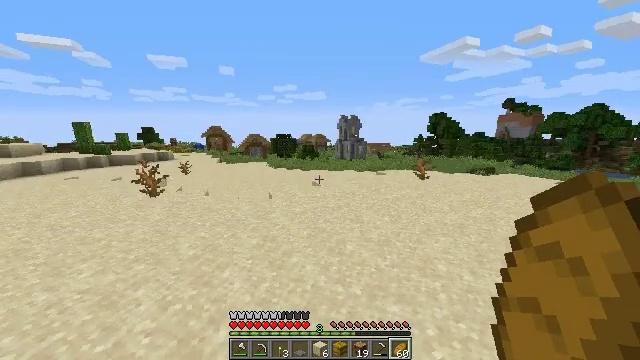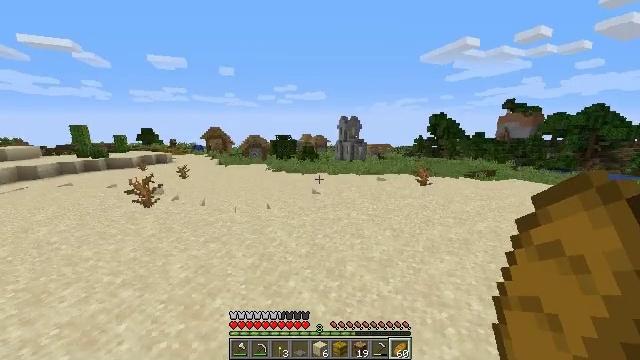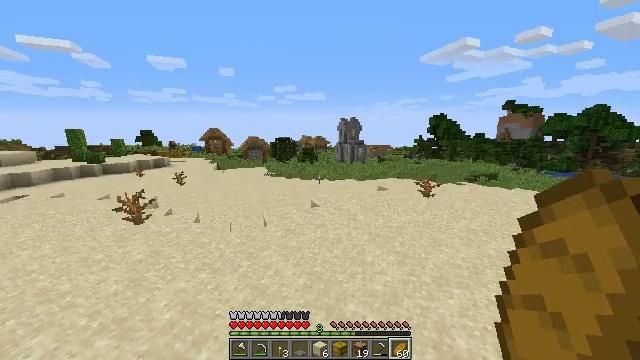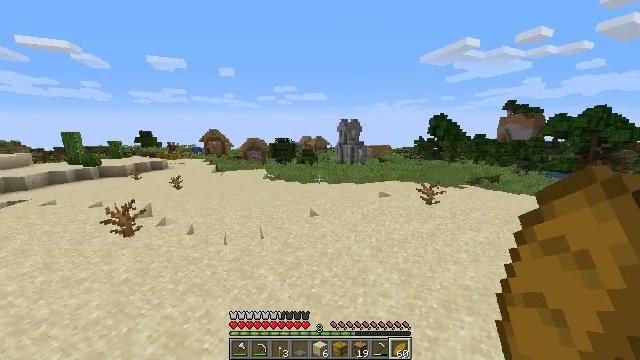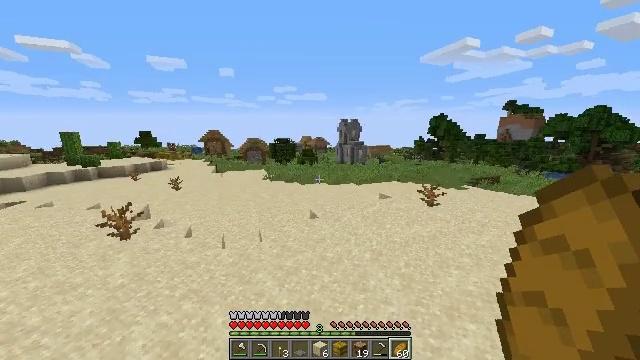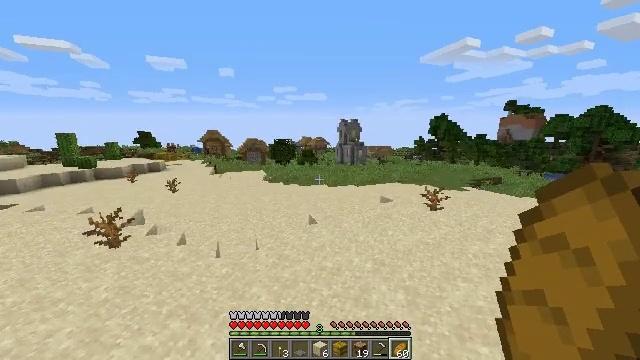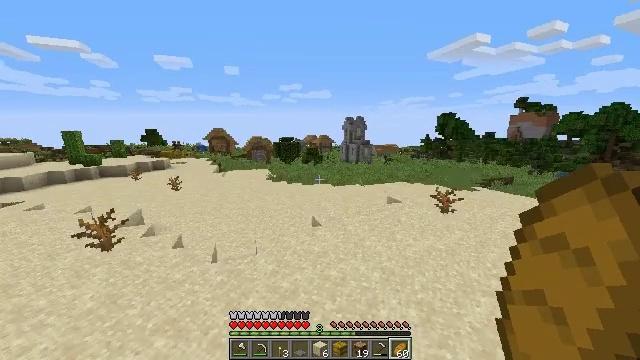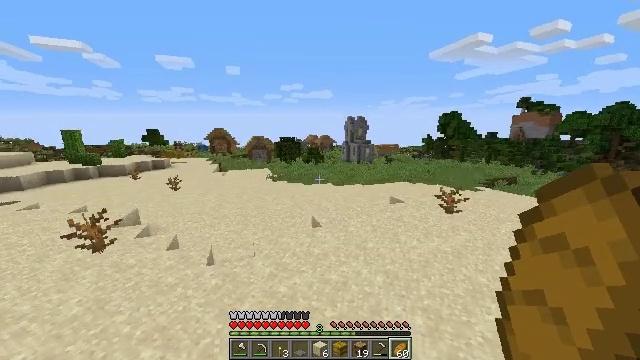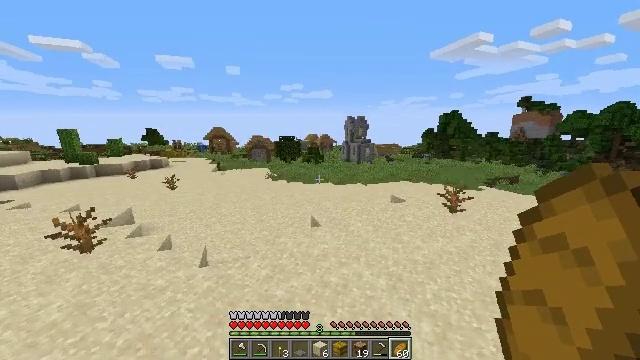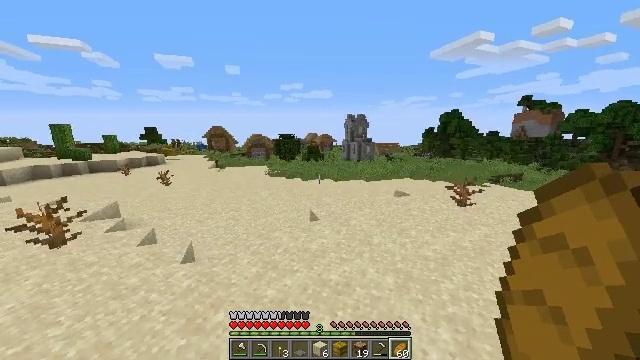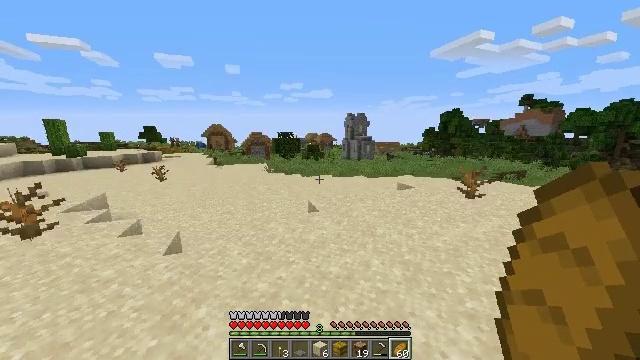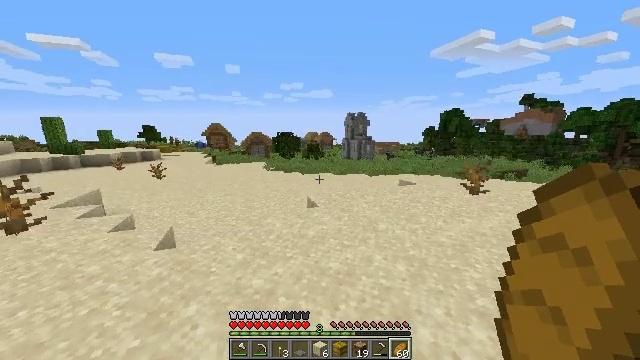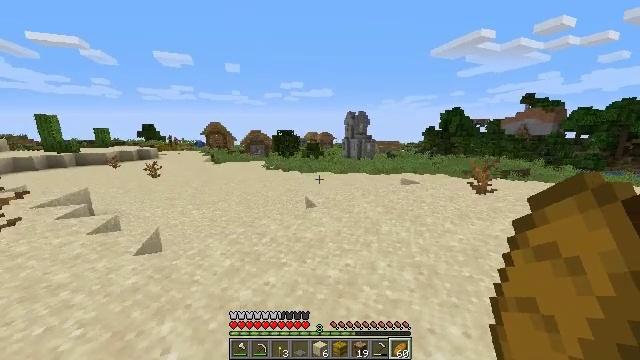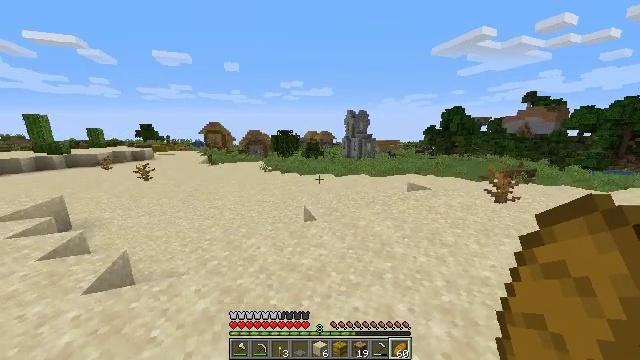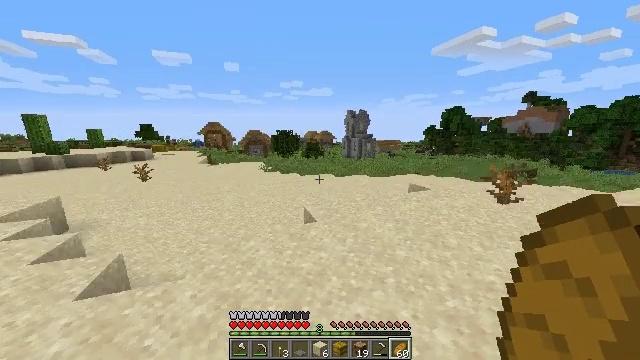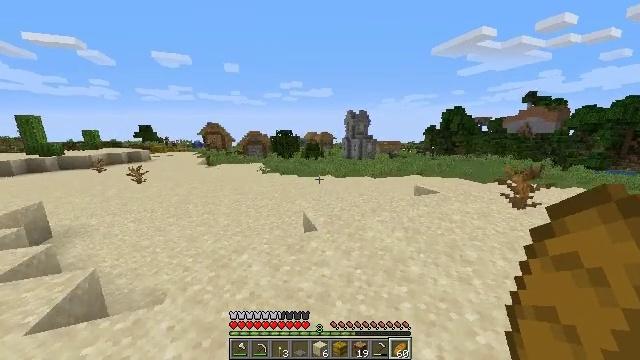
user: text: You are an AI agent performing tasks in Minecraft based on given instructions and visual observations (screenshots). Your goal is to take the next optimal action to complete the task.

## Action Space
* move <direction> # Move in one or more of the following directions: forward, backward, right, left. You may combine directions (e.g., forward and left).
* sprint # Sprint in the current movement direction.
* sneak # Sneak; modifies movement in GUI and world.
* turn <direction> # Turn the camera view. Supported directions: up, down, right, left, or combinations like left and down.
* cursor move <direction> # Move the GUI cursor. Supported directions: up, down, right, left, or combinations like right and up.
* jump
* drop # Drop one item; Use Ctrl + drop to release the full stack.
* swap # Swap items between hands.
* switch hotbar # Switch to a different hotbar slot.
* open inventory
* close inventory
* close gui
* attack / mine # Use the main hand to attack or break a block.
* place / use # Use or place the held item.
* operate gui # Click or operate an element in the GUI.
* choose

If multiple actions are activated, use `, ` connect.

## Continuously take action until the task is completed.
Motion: motion action
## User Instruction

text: Collect the brewing stand for reuse.
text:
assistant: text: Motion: move forward, sprint, jump
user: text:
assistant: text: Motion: move forward, sprint, jump
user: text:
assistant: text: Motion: move forward, sprint, jump
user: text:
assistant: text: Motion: move forward, sprint, jump
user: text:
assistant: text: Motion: move forward, sprint, jump
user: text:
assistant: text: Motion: move forward, sprint, turn left, jump
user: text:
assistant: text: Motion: move forward, sprint, jump
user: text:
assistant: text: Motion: move forward, sprint, jump
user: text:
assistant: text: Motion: move forward, sprint, jump
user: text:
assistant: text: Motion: move forward, sprint
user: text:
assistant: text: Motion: move forward, sprint
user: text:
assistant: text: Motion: move forward, sprint
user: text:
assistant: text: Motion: move forward, sprint
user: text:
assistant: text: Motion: move forward, sprint
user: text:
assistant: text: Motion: move forward, sprint
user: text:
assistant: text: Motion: move forward, sprint
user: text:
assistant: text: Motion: move forward, sprint
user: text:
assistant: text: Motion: move forward, sprint
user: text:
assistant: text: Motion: move forward, sprint
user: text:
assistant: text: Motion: move forward, sprint
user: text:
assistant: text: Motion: move forward, sprint
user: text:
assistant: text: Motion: move forward, sprint, jump
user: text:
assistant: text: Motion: move forward, sprint, jump
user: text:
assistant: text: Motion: move forward, sprint, jump
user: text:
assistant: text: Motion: move forward, sprint, jump
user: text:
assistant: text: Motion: move forward, sprint, jump
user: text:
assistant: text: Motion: move forward, sprint, jump
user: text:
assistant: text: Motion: move forward, sprint, jump
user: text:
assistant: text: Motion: move forward, sprint, jump
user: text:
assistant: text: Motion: move forward, sprint, jump